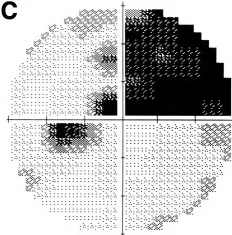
C) Pattern deviation of visual field perimeter (Humphrey Field Analyzer, 30-2 program; Carl Zeiss Meditec, Inc. , Dublin, CA, USA) obtained postoperatively from the patient's left eye. The superior nasal field was lost.
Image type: ophthalmic_imaging (fundus_photograph)